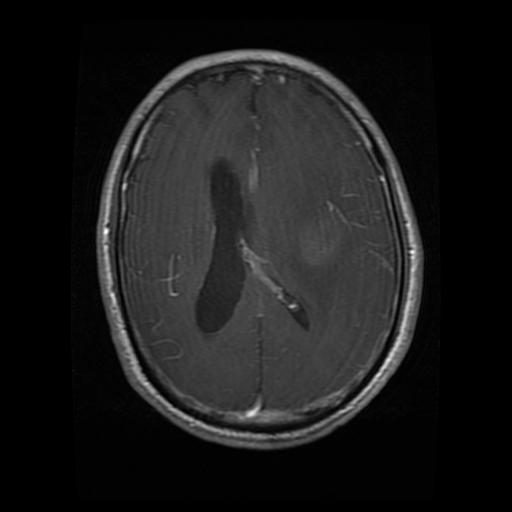
Label: glioma